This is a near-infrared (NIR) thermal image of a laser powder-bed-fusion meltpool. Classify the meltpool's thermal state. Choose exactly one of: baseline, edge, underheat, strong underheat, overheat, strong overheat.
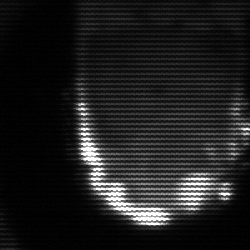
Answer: baseline